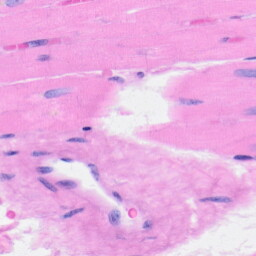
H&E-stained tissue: Heart